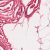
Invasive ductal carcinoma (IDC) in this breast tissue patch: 0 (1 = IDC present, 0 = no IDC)